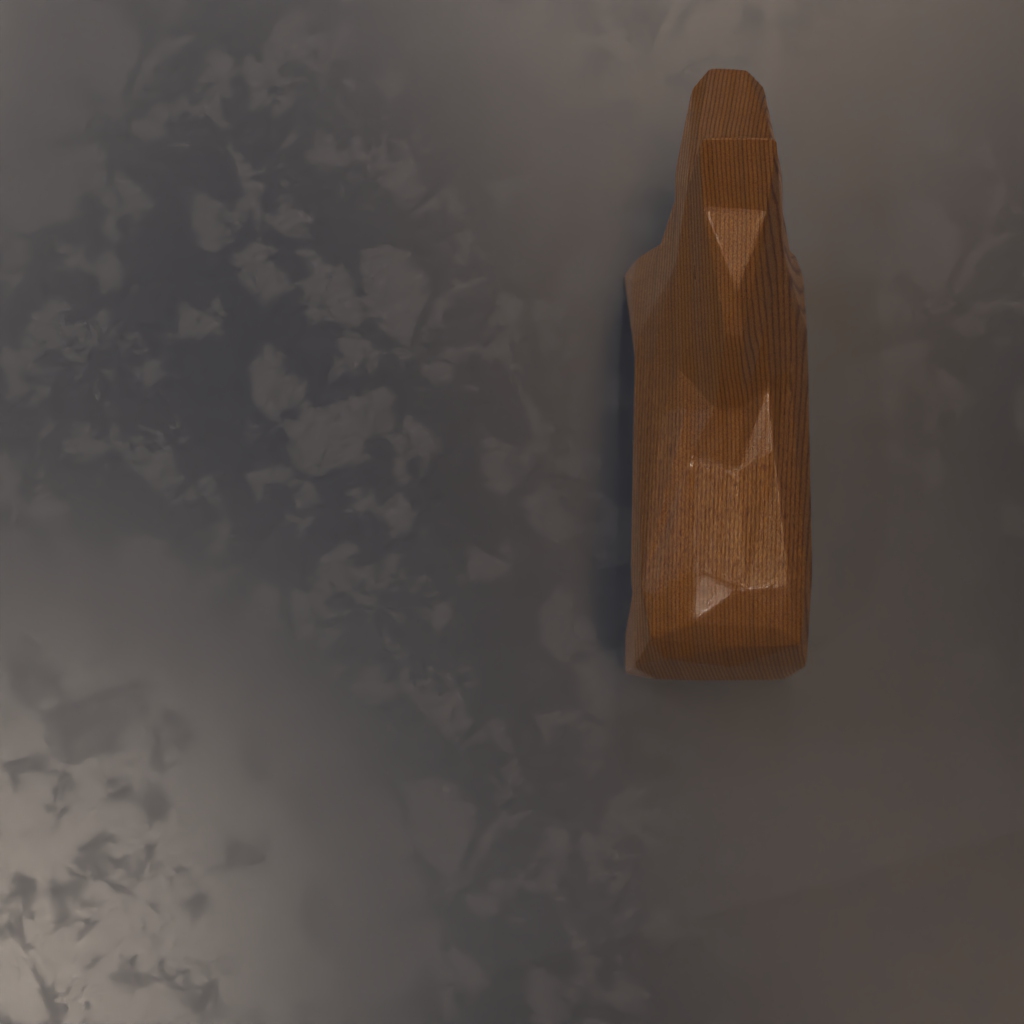
A high quality rendering of a dalahest_oak dalecarlian horse figurine made of varnished dark oak standing on a dark kitchen counter in an dark kitchen counter,extreme long shot of an aerial view from the top, 150 mm, f 16, white plate, glass